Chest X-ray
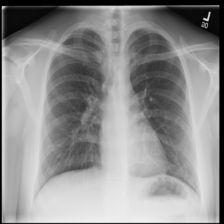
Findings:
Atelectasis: positive
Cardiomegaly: negative
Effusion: negative
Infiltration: negative
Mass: negative
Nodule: negative
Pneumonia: negative
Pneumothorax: negative
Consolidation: negative
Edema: negative
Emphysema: negative
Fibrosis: negative
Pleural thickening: negative
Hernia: negative